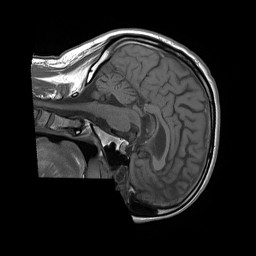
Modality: T1w
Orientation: sagittal
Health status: ill
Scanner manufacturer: siemens
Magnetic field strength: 1.5 T
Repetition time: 0.477 s
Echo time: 0.0082 s